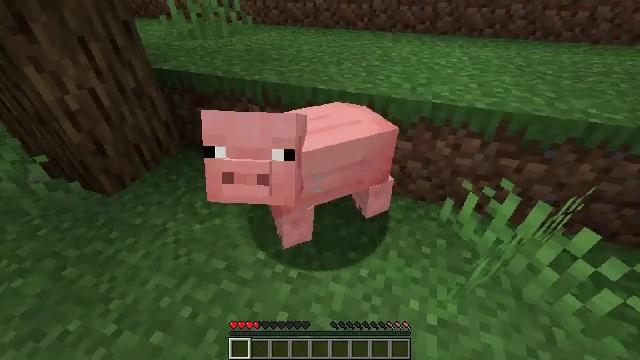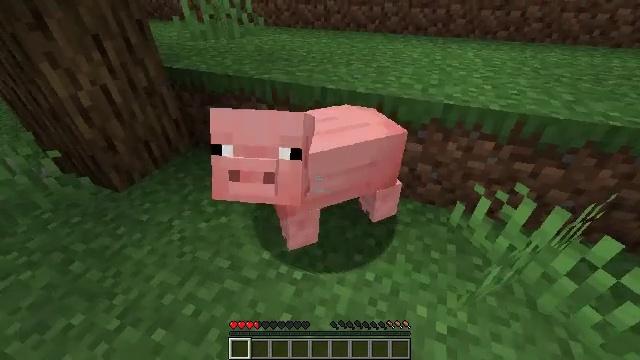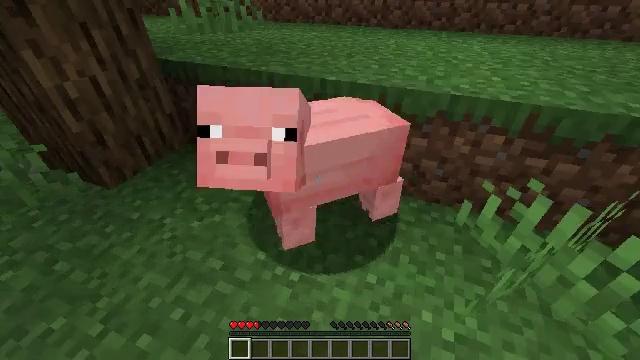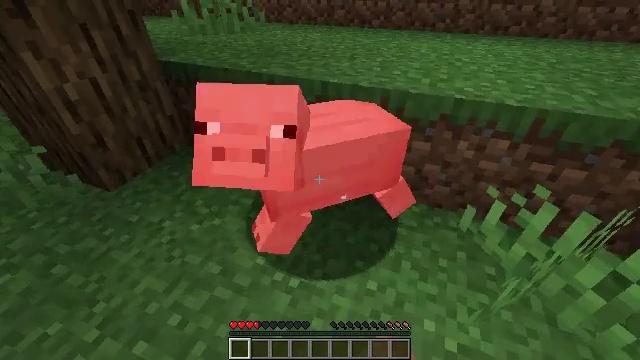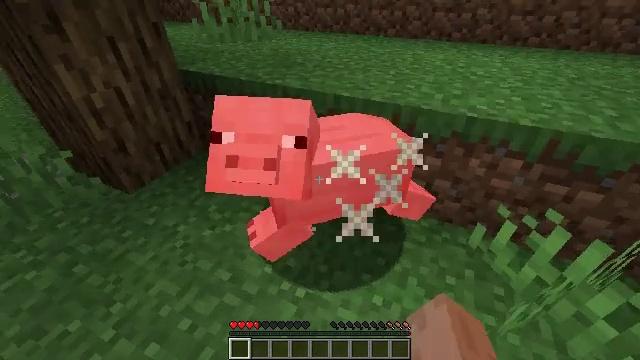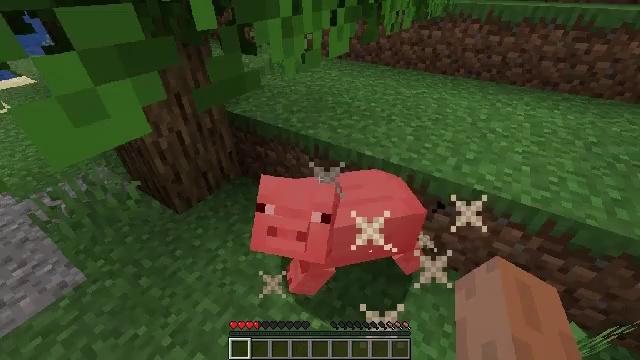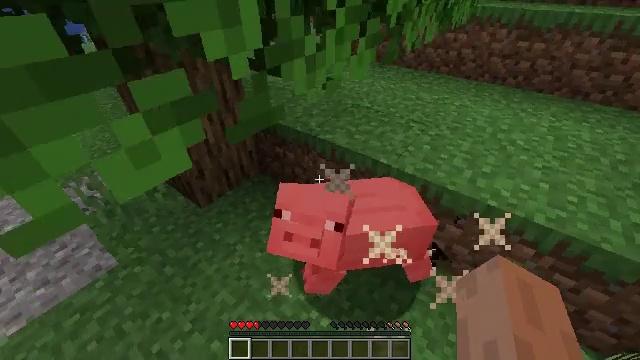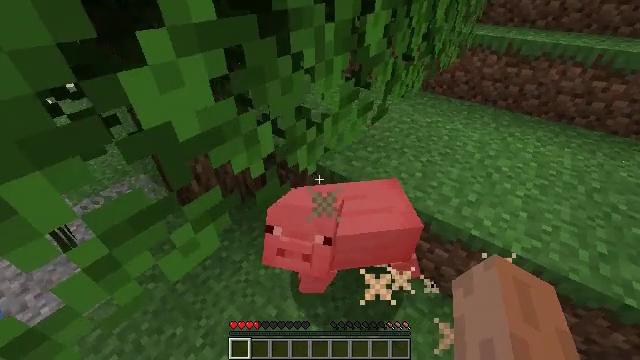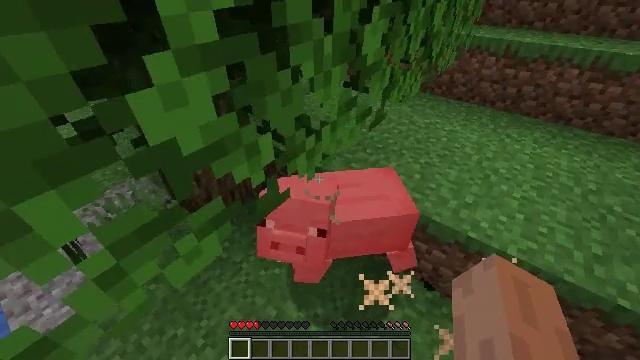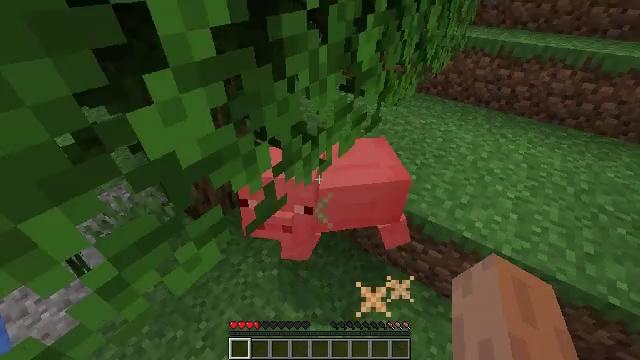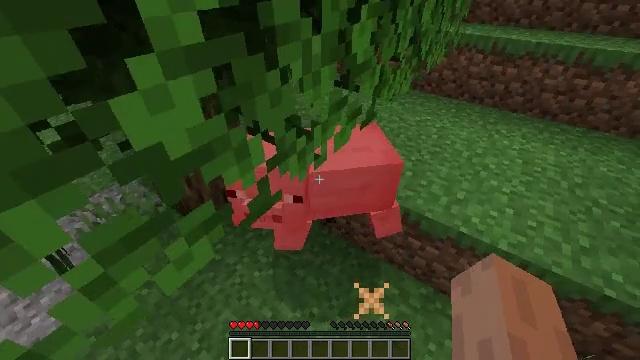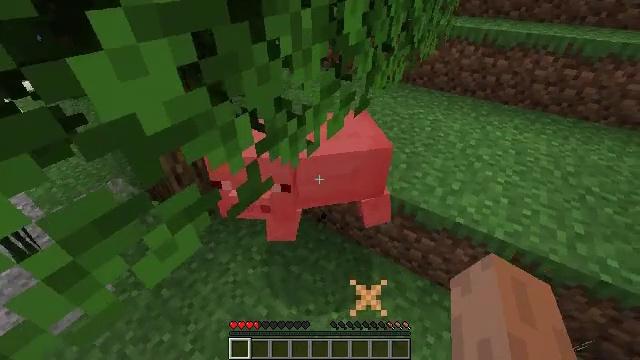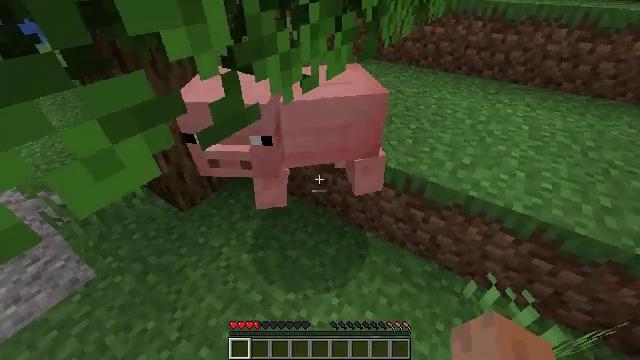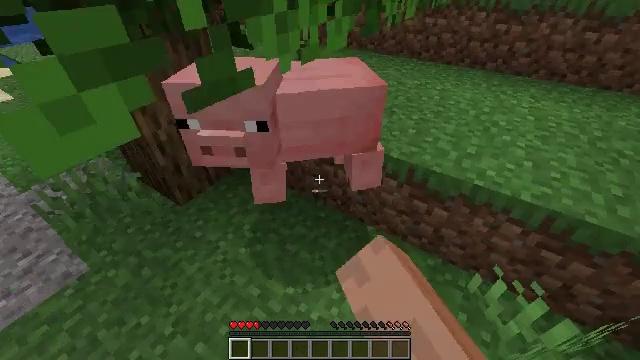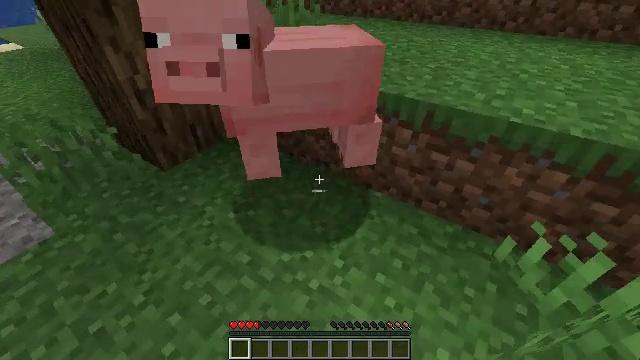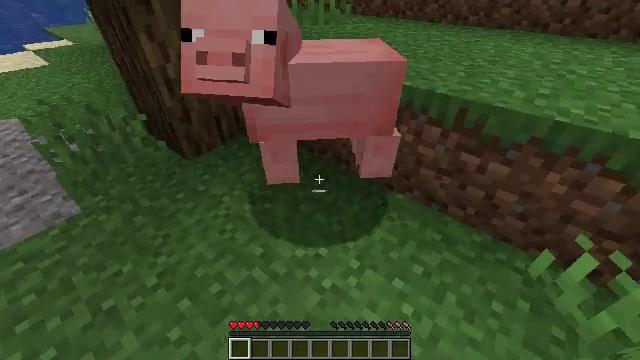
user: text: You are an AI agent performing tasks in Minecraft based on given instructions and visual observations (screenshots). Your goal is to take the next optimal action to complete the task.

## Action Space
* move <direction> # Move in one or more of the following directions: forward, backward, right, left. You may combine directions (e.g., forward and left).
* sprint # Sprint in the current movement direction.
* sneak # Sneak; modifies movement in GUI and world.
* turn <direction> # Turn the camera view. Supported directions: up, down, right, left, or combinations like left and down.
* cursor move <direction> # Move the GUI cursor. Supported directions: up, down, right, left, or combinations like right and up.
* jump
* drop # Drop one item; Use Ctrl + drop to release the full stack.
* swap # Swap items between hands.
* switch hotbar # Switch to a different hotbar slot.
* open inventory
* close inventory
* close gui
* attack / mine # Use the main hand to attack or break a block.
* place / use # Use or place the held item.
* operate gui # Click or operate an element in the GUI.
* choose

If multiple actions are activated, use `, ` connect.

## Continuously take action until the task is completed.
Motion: motion action
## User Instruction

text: Kill the pig.
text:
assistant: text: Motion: turn left
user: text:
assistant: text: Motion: no_op
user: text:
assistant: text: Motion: no_op
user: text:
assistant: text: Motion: turn left, jump
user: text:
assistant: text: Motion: turn left, jump
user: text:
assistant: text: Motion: turn left and down, jump
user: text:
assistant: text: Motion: jump
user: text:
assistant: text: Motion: jump
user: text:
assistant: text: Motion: jump
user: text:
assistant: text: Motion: turn right
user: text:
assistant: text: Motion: turn right
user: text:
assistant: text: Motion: attack / mine
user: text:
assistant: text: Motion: attack / mine
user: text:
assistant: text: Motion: attack / mine
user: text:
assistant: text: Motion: turn left and up
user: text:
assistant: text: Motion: turn left
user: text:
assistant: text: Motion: no_op
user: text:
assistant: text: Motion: no_op
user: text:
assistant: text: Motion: jump
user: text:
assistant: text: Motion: jump
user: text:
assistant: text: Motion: jump
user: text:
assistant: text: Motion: jump
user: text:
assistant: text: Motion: turn left
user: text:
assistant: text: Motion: turn left
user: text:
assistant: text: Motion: attack / mine
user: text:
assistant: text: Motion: attack / mine
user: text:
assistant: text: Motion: turn left, attack / mine
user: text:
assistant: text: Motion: turn left and up
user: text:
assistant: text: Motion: no_op
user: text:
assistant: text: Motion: turn up